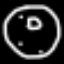
Label: donut